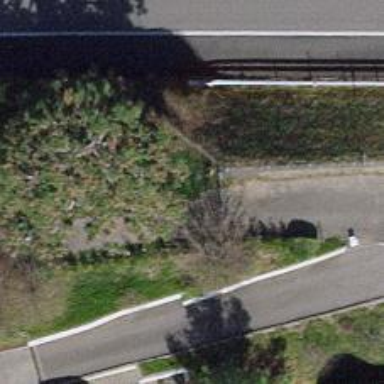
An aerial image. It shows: Evergreen needle-leaved tree.